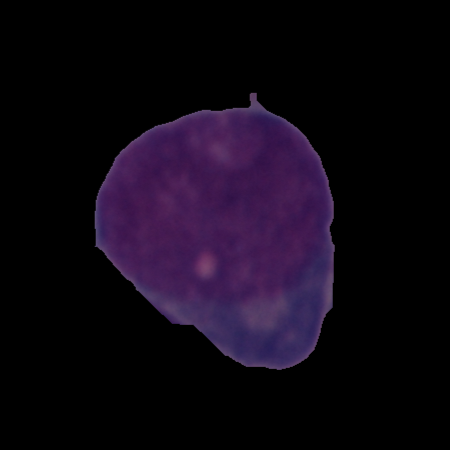
Label: cancer